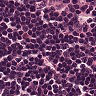
Metastatic tissue present: no